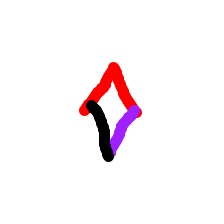
Shape: rhombus